Question: This is an already posted question but I need to understand what is going on with the following scenario. I'm developing an iPad application and I created a 'UINavigationController' like the following (test purposes).
'''
UINavigationController* navigationController = [[UINavigationController alloc] init];
navigationController.view.backgroundColor = [UIColor redColor];
'''
Once created, I added the 'UINavigationController''s view as a subview of a 'UIViewController'.
'''
[self.view addSubview:navigationController.view];
'''
The result is displayed in the following image:

As you can see, there is a gap between the status bar and the navigation bar of the 'UINavigationController'. Since the view of the 'UINavigationController' is red, it seems that the frame of the navigation bar has that gap.
I've found an hack to fix the problem. By setting the frame for the 'UINavigationController', the navigation bar goes in the right position.
'''
CGRect statusBarFrame = [[UIApplication sharedApplication] statusBarFrame];
CGRect frameRect = CGRectMake(navigationController.view.frame.origin.x, navigationController.view.frame.origin.y - statusBarFrame.size.height, navigationController.view.frame.size.width, navigationController.view.frame.size.height);
navigationController.view.frame = frameRect;
'''
Now, since I don't like very much that hack and I would understand what is going on, do you have any suggestions to find an elegant solution to resolve the problem?
Thank you in advance.
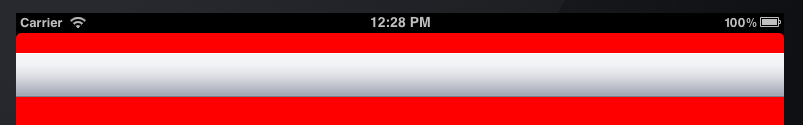
Answer: That 20px offset is for status bar, navigation controller is designed to be full-screen, but you are adding it to the subview of the main view.